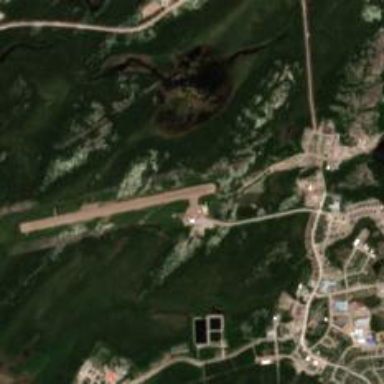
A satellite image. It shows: Runway at airport.